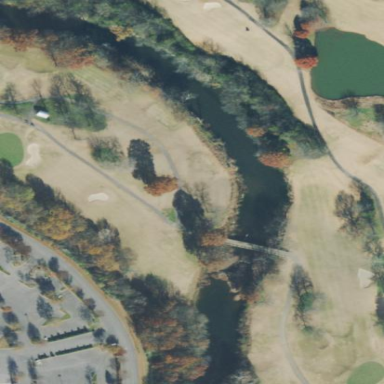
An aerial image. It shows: Golf fairway in the image.